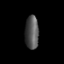
Tissue: prostate
Cell type: T cells
Senescence score: 0.2969
Nuclear area (px): 447
Mean DAPI intensity: 83.582